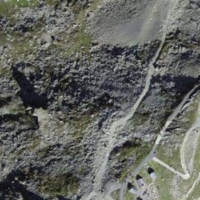
EUNIS habitat code: 48
Species observed at this site:
Doronicum grandiflorum
Hedysarum hedysaroides
Saxifraga oppositifolia